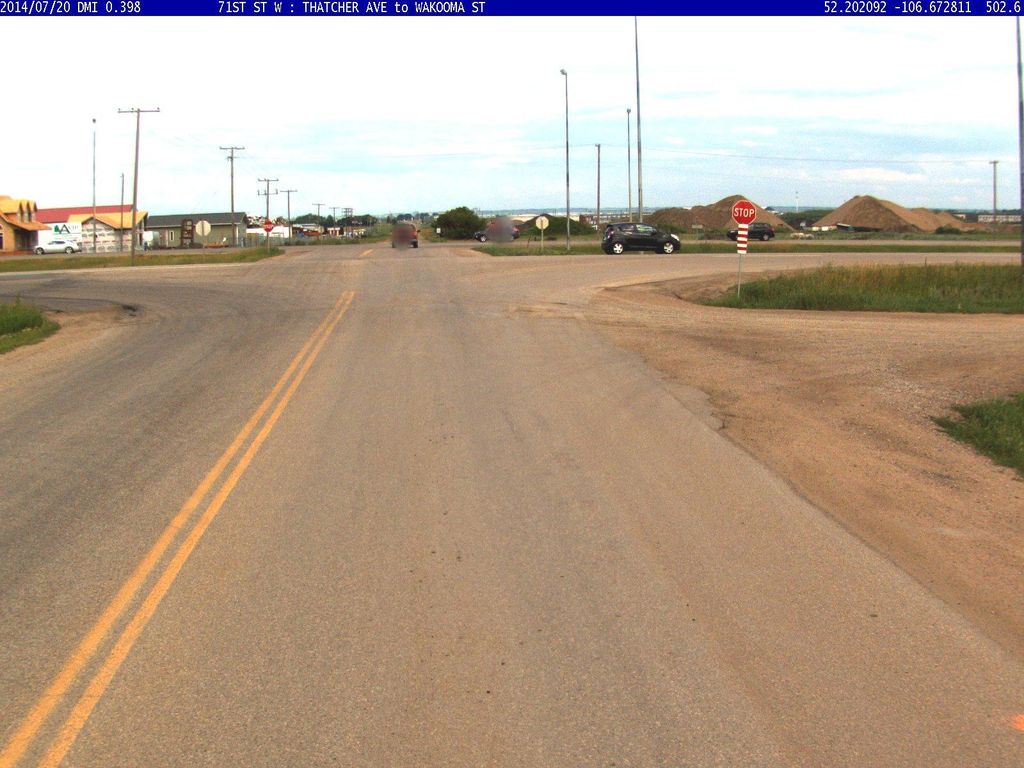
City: saskatoon